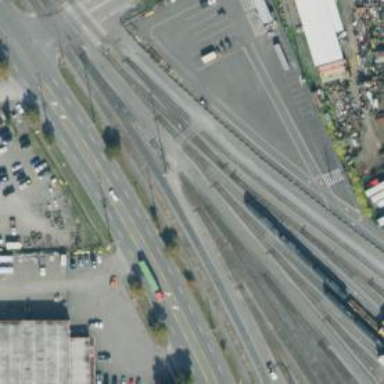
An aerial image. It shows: Railway yard.